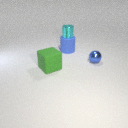
small blue metal sphere behind large green rubber cube